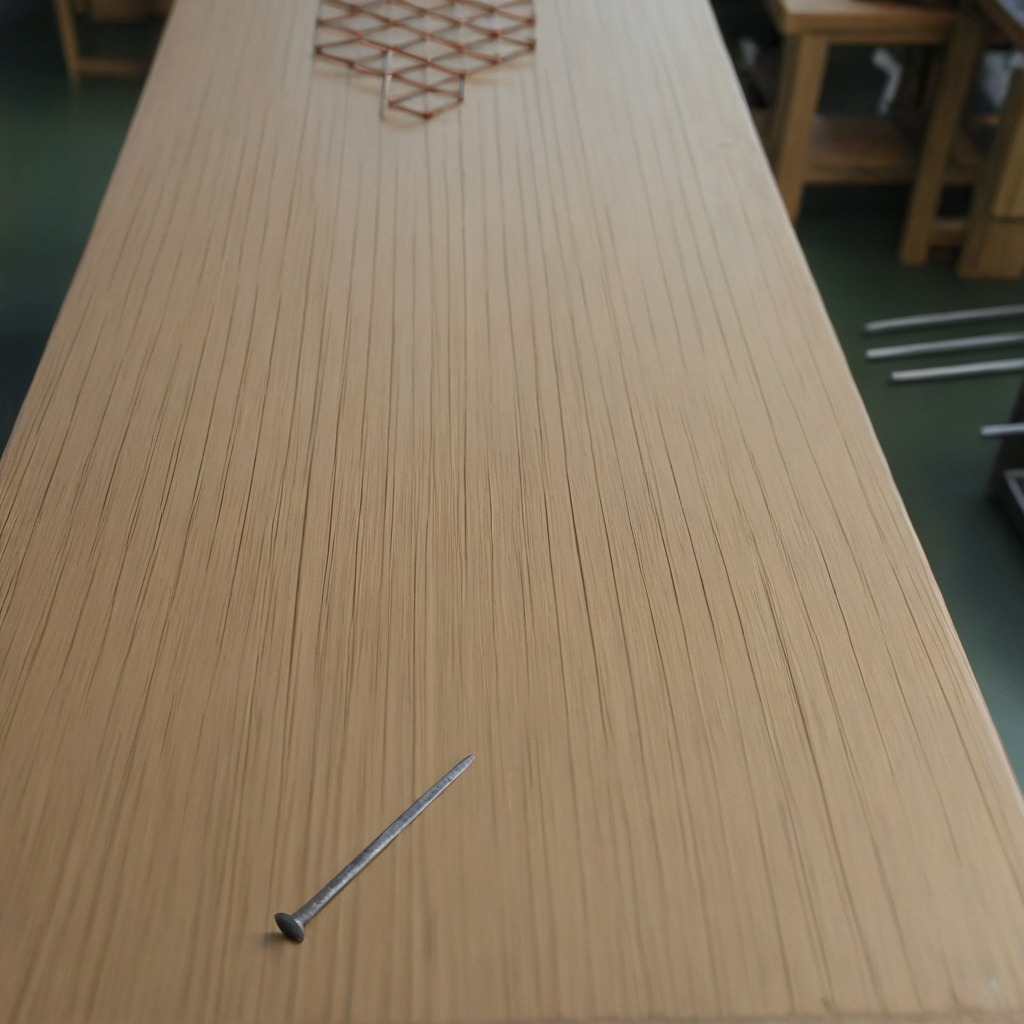
A nail is lying on the workbench inside a coastal fishing gear workshop.